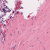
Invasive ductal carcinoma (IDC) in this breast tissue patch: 0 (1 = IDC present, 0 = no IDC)